Question: I have installed visual studio 2008 and 2010 and also vs 2012 on windows 8. Now if I open a vs 2008 project, it asks me to convert it to vs 2010 which I don't want.
In windows 8 I tried "open with" but I can't see vs 2008 in programs, when i go to it's destination and try to open it, it opens up as VS 2010 again.

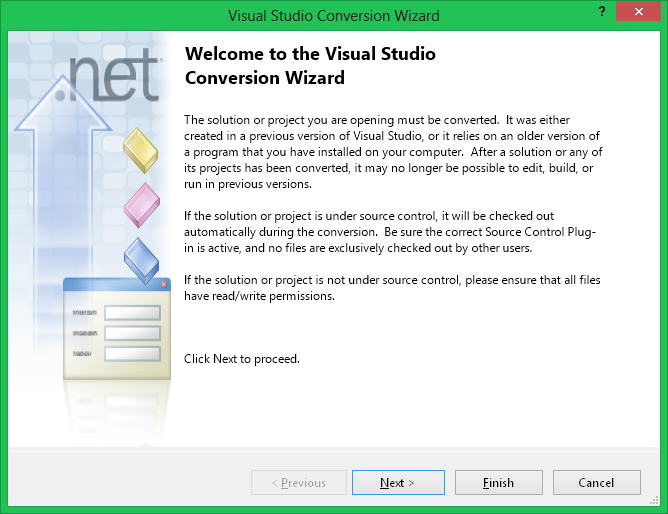
Answer: Not sure why it's working the way it use to work in Windows 7 but I will look it into it, however I am able to fix the problem by,

I think problem came up because I installed VS 2012 and VS 2010 first and then installed VS 2008 at end.